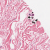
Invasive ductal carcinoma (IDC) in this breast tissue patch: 0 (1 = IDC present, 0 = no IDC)